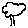
Label: tree